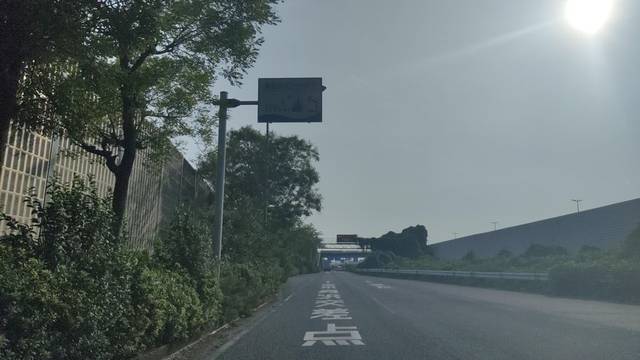
Region: Japan
Coordinates: 35.643, 139.895